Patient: sex M, age 52
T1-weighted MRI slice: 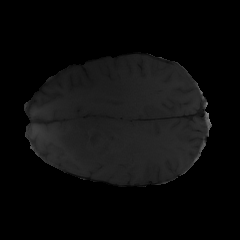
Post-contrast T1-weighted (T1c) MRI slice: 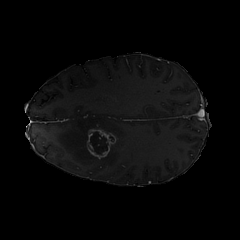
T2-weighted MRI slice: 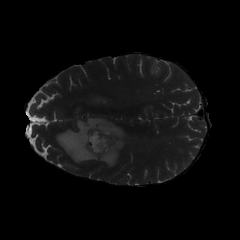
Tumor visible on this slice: yes
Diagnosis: Glioblastoma, IDH-wildtype
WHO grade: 4